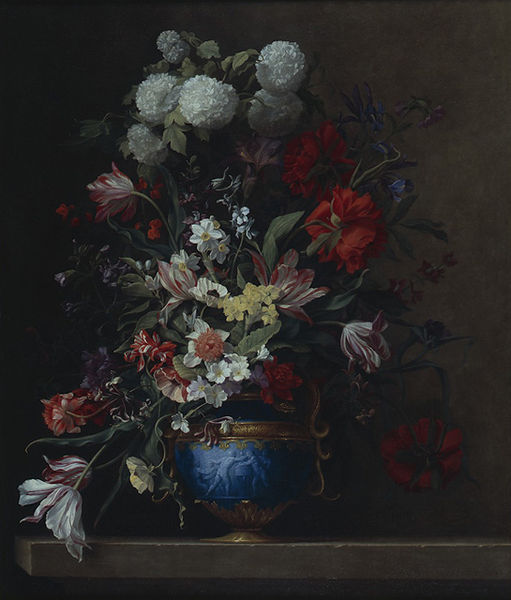
Titel: Blumenstilleben
Künstler: Jean Michel Picart
Standort: Karlsruhe
Institution: Staatliche Kunsthalle Karlsruhe
Schlagwörter: blau, blätter, dunkel, gemälde, schatten, weiß, gelb, grün, menschen, blume, blumen, braun, bunt, grau, hintergrund, holz, licht, orange, schwarz, szene, tisch, blüte, blüten, rose, rosen, rot, schale, sockel, stein, holland, innenraum, niederlande, figur, gold, innen, pflanzen, kontrast, schön, henkel, ranken, stilleben, stillleben, vase, relief, düster, naturalismus, blümchen, figuren, tulpen, verzierung, metall, strauss, platte, pfingstrose, frühling, tor, blumenstrauss, bouquet, kante, tulpe, vanitas, gefäß, vergänglichkeit, blumenstillleben, brett, mohn, lilie, tischplatte, welk, verwelkt, iris, üppig, antik, fensterbank, hochkant, chiaroscuro, pokal, dahlien, narzisse, nelken, hortensien, lilien, schneeball, prunk, gerbera, narzissen, bläter, päonie, osterglocken, schlüsselblume, flower, vintage, personnen, hlz, schwerin, schlüsselblumen, 1650, 17. jahrhundert, blaue vase, pfingsrose, stillebn, blüt, golverzierung, varitas, varitasmotiv, bedeutung blumen, rot blau weiß blumen